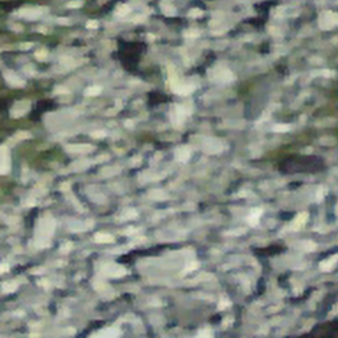
Label: other